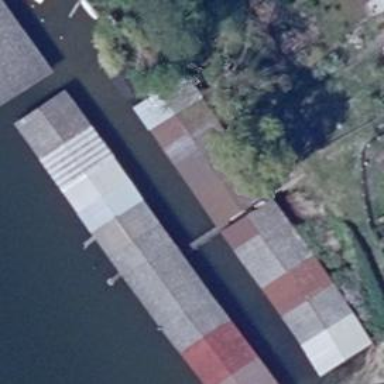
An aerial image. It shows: Boathouse located in marina.